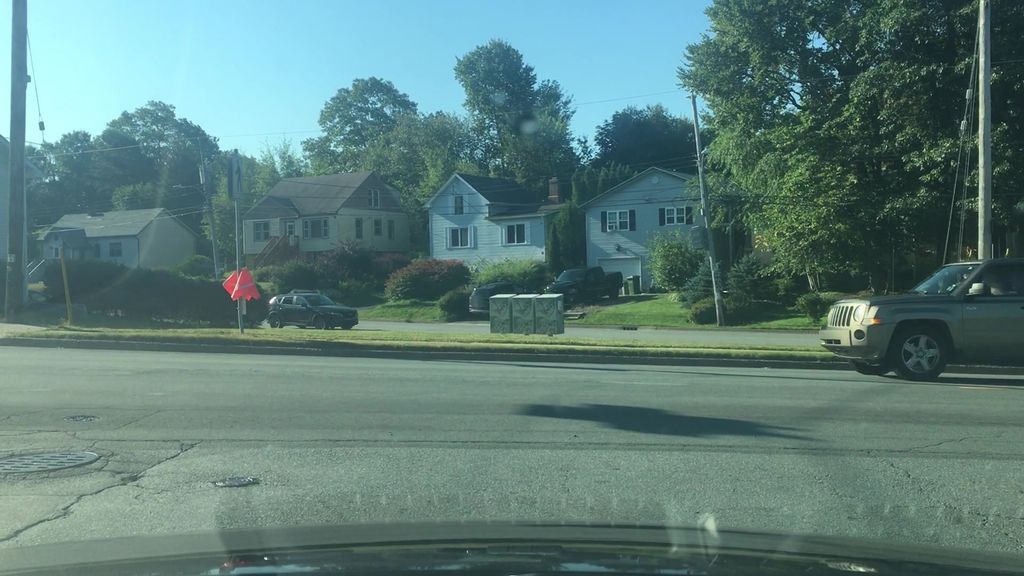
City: halifax